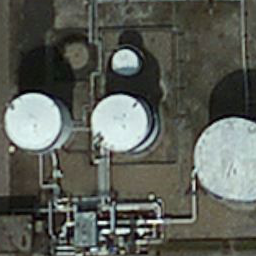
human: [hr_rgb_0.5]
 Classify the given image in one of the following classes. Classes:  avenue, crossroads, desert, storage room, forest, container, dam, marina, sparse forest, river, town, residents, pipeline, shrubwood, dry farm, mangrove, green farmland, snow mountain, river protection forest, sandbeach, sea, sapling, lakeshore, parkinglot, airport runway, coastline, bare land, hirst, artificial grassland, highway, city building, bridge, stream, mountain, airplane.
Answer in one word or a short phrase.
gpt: storage room